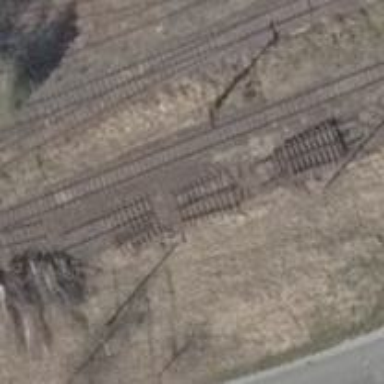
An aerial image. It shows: Railway track classified as Class A.